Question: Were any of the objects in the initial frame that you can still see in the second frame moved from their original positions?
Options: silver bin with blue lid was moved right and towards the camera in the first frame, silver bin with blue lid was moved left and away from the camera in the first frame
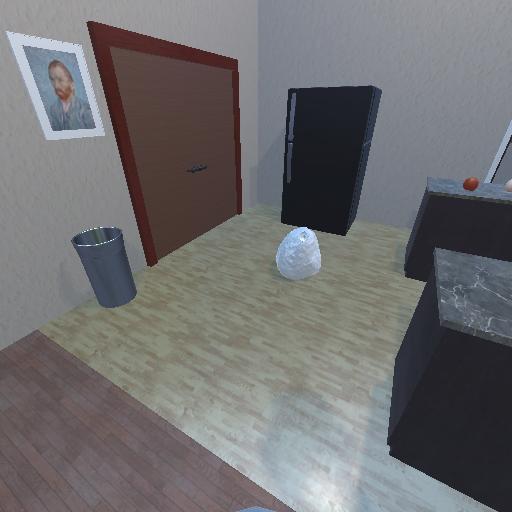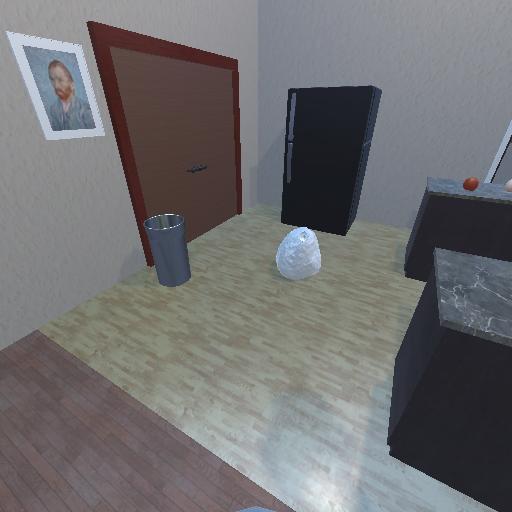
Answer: silver bin with blue lid was moved right and towards the camera in the first frame